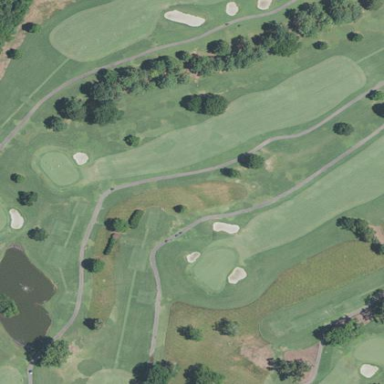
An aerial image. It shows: Rough area in golf course.